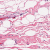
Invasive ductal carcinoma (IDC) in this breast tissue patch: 1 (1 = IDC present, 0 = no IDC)